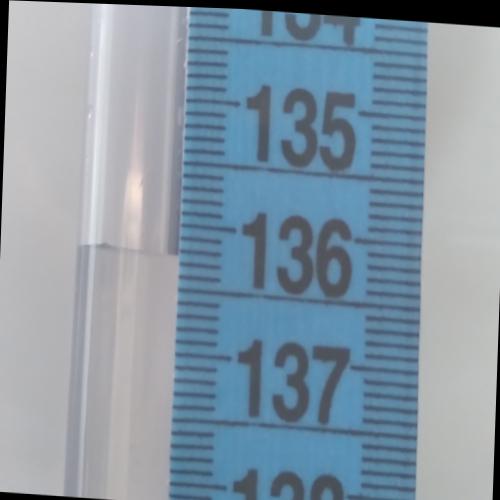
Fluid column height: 136.2 cm